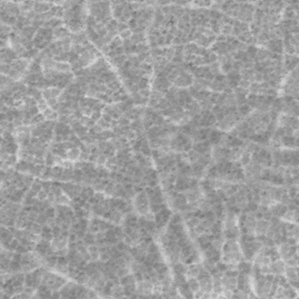
Label: frost